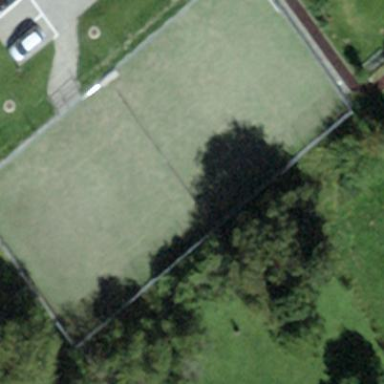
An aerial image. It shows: Tennis court in leisure pitch.